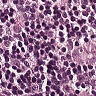
Metastatic tissue present: yes